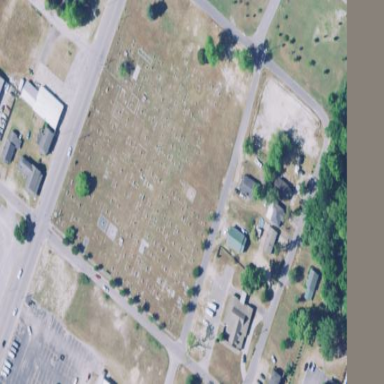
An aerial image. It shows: Graveyard.